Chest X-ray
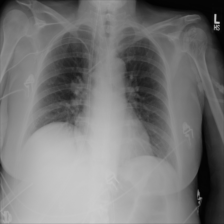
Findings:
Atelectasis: negative
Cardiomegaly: negative
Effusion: negative
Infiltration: negative
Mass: negative
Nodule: negative
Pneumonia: negative
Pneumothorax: negative
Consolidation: negative
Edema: negative
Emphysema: negative
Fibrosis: negative
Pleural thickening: negative
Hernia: negative